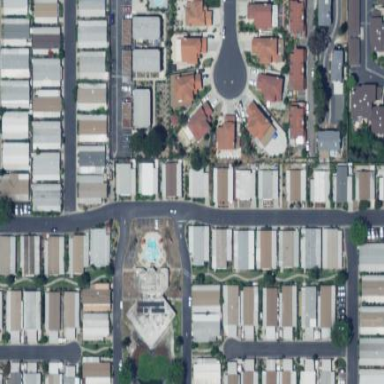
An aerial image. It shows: Residential area known as trailer park.